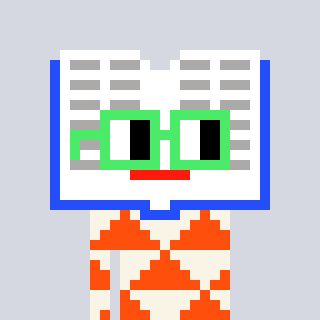
a pixel art character with square light green glasses, a dictionary-shaped head and a orange-colored body on a cool background